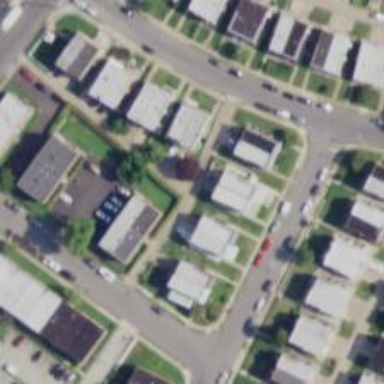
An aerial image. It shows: Alley classified as service road.